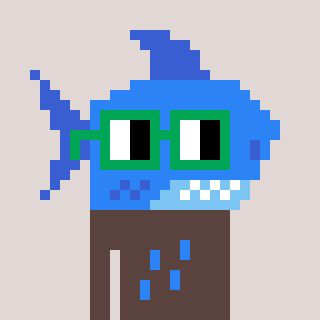
a pixel art character with square green glasses, a shark-shaped head and a darkbrown-colored body on a warm background